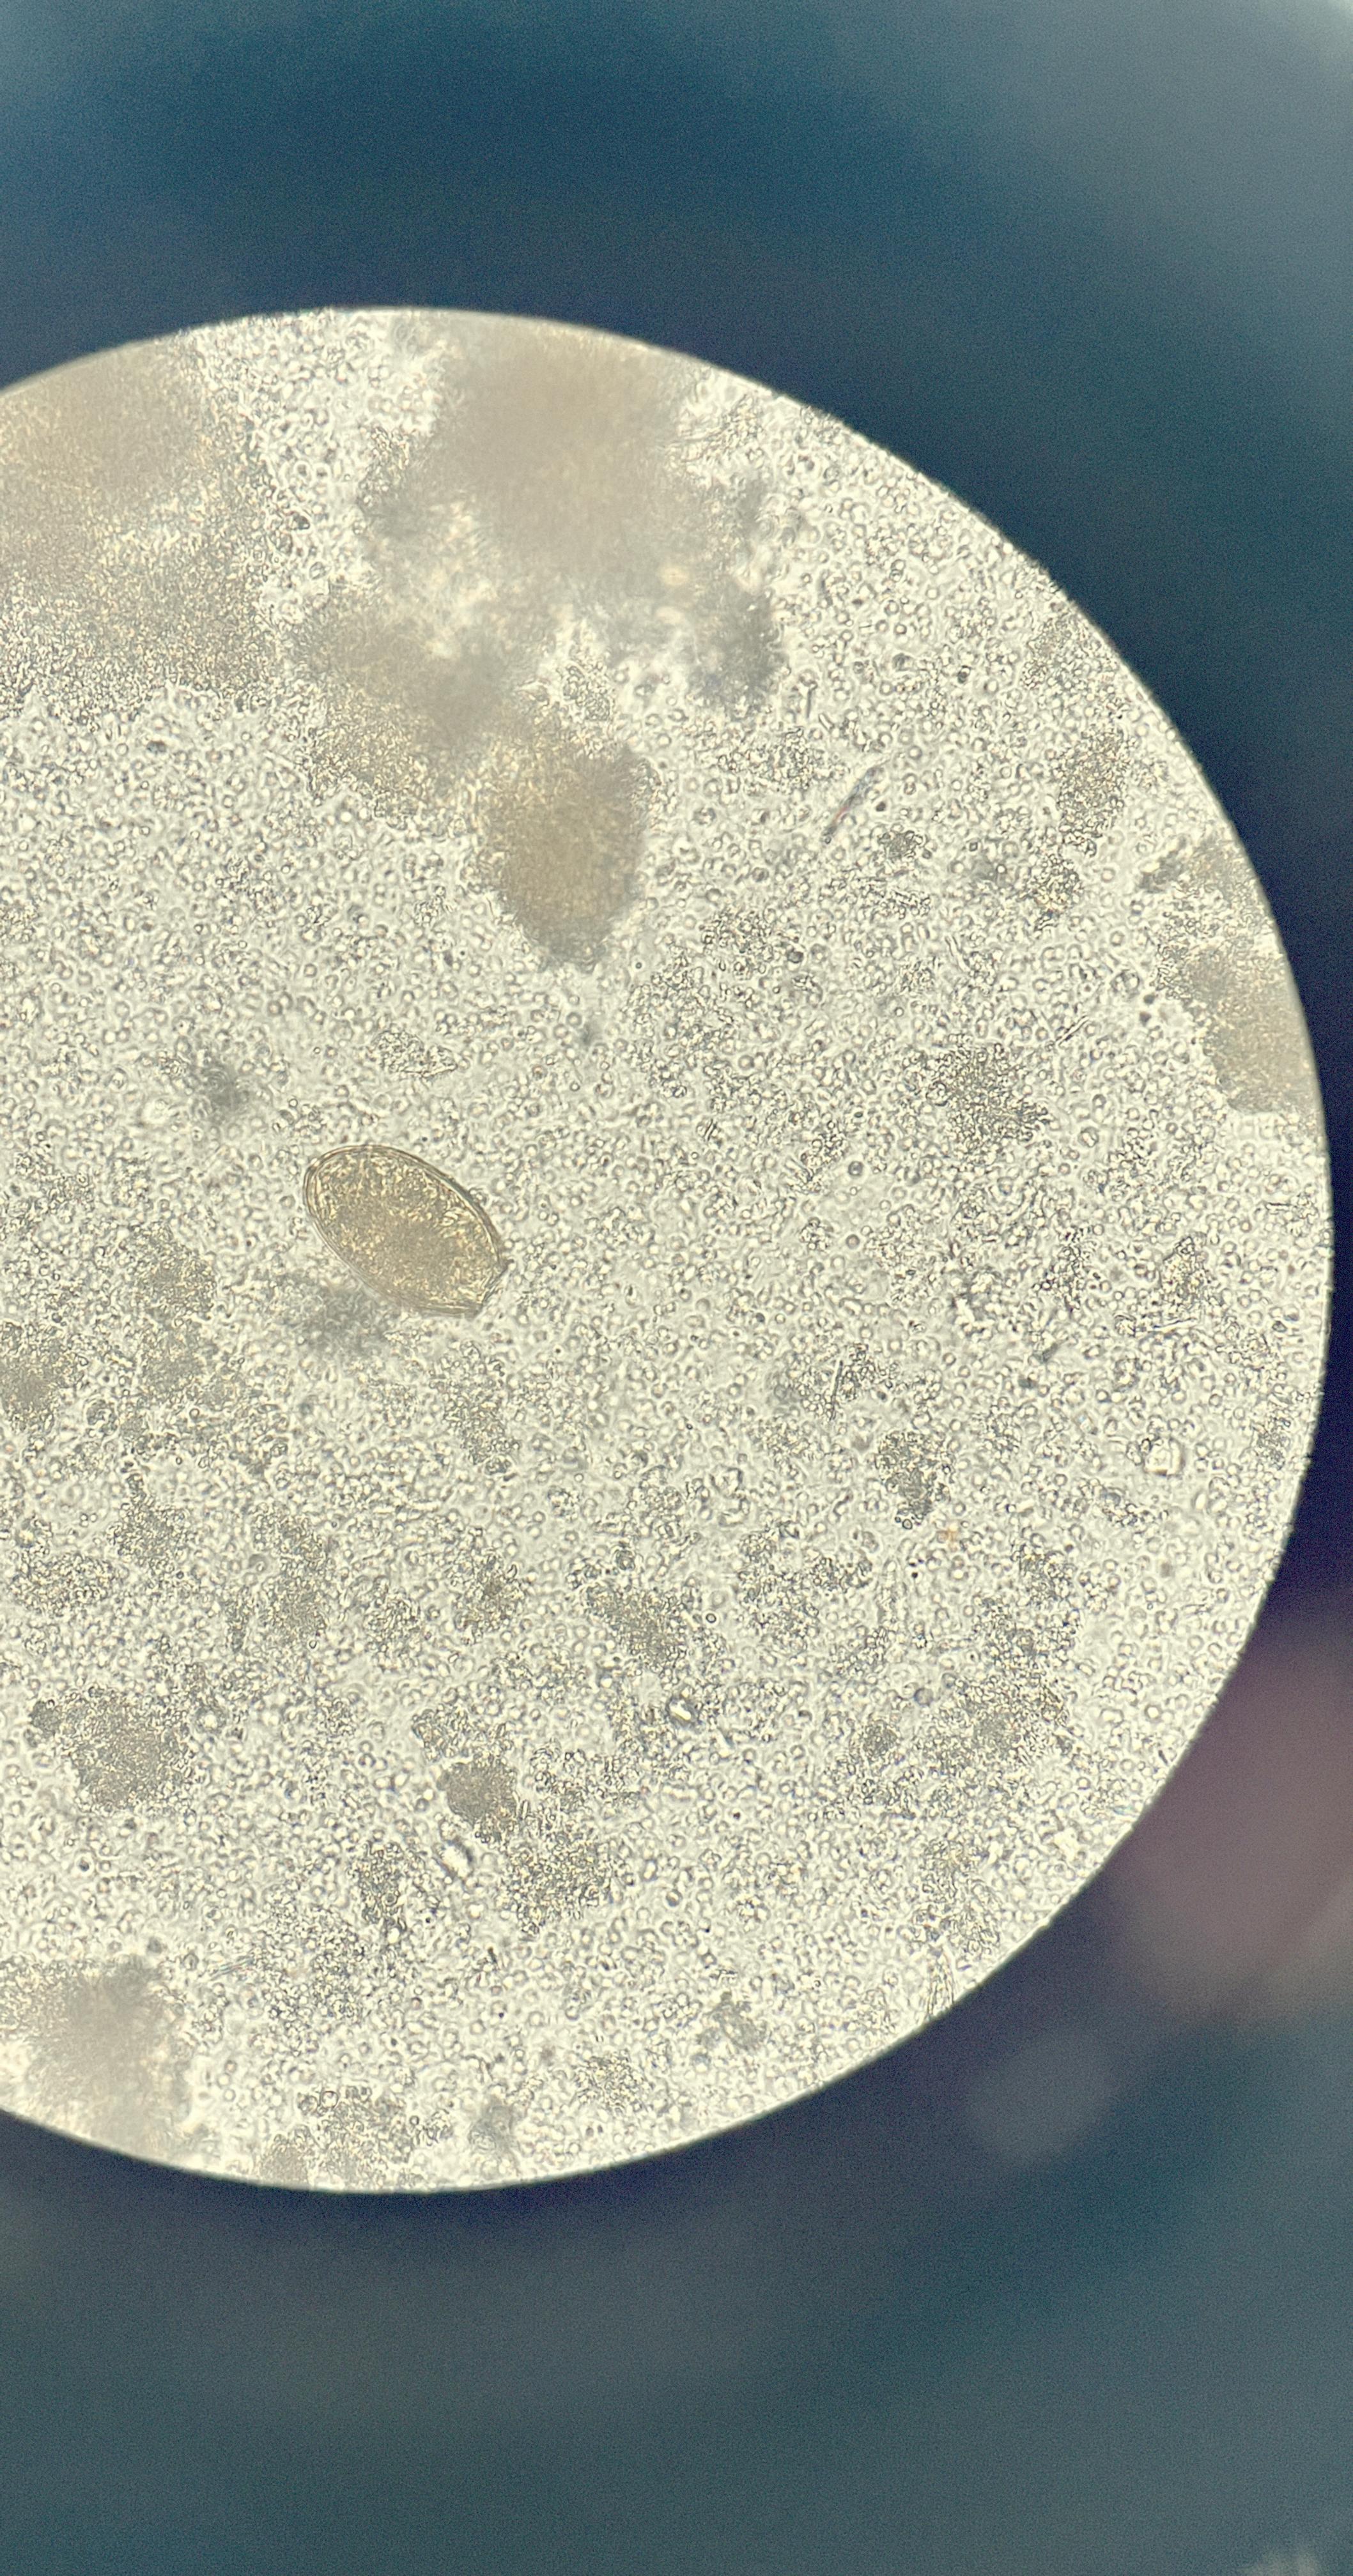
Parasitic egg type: Paragonimus spp